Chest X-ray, AP view. Patient: 24 years old, sex M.
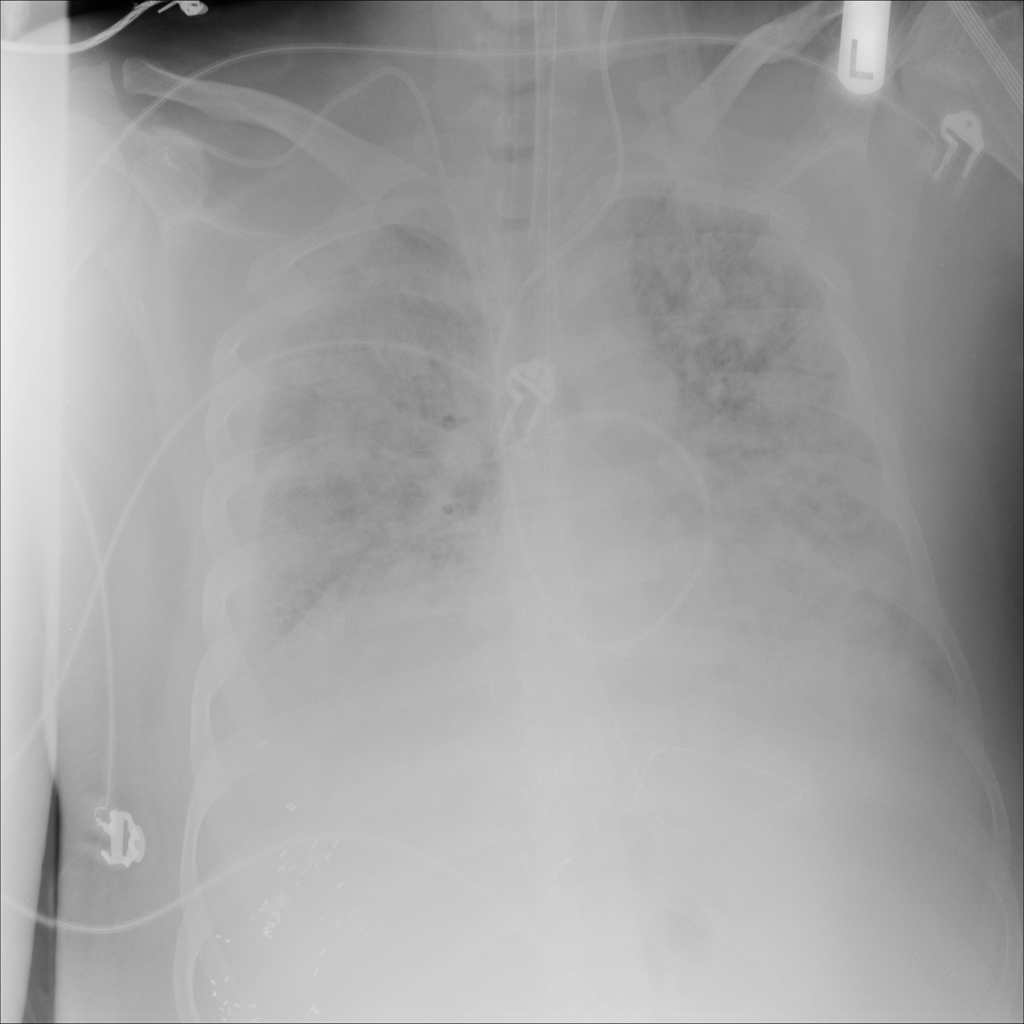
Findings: Edema, Effusion, Infiltration